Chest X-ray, PA view. Patient: 45 years old, sex M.
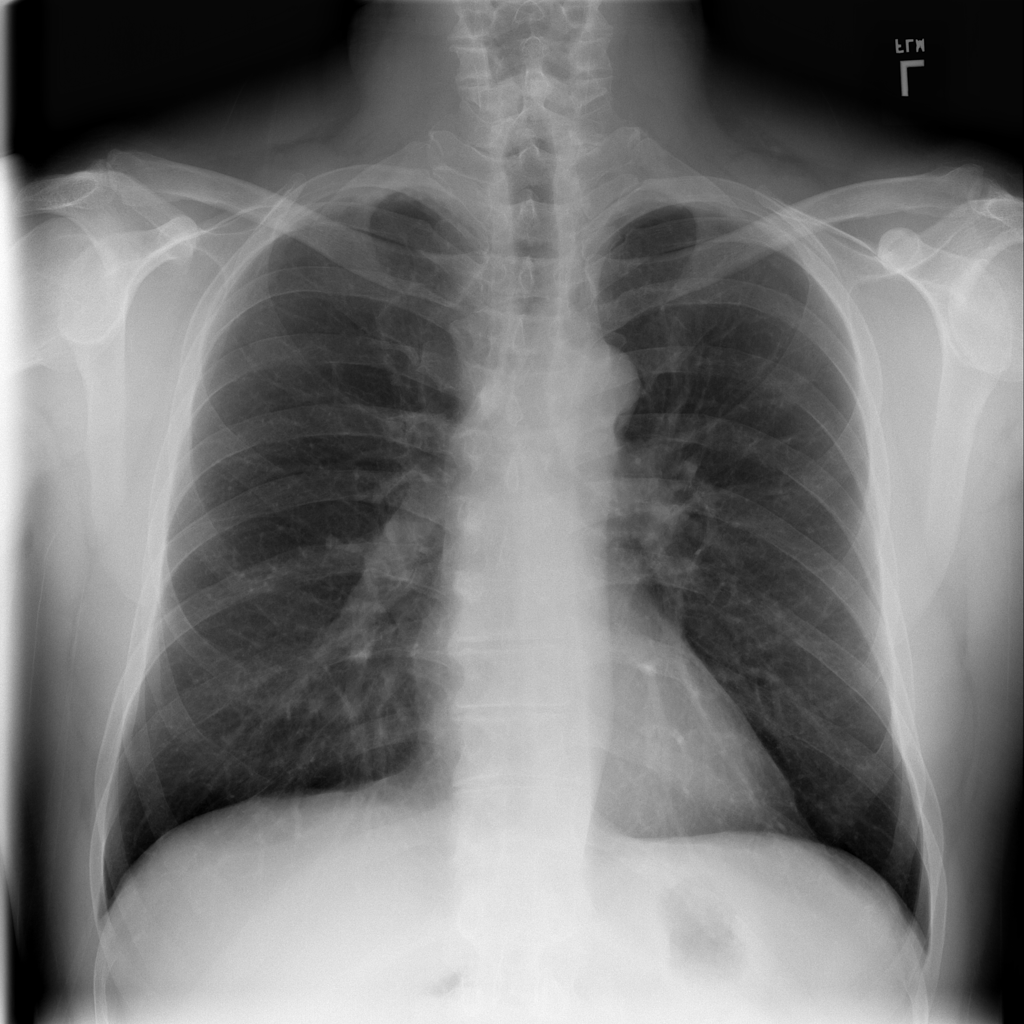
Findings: No Finding